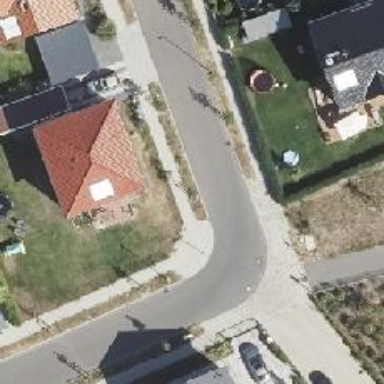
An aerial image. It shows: Deciduous broadleaved tree on the street.